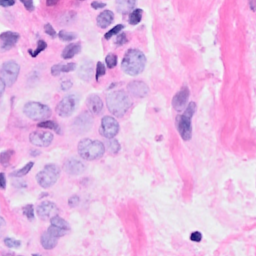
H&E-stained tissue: Breast